Question: Using ReSharper, I occasionally get quick-fix suggestions for importing a namespace for a LINQ operation. So given the following code in a brand-new class:
'''
linqToSqlDataContext.Customers.Count();
'''
I get a quick-fix drop down as follows:

Which should I choose, and what is the difference between them?
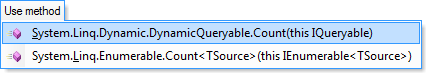
Answer: System.Linq.Dynamic is the namespace for <URL>. You shouldn't be seeing that as an option unless you've added a reference to the Dynamic LINQ assembly though. Have you done so?
You should only do that if you actually to use Dynamic LINQ.
Dynamic LINQ lets you express queries as text - a bit like with 'DataTable.Select'. I've personally never found a use for it, but you want it. It should be a deliberate choice though. Most of the time you'll be fine with the statically typed LINQ to Objects.
EDIT: As per the OP's comment, the code for Dynamic LINQ could have been added directly to the project, rather than referenced as a separate assembly. Even if you actually want to use Dynamic LINQ, I'd strongly recommend keeping it in a separate assembly rather than mixing it in with your own code.